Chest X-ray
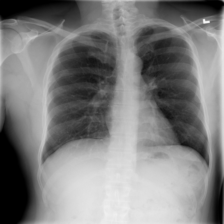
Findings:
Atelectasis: negative
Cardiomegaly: negative
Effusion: negative
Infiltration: negative
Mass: negative
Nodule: negative
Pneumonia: negative
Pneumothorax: negative
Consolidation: negative
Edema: negative
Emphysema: negative
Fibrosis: negative
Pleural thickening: negative
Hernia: negative